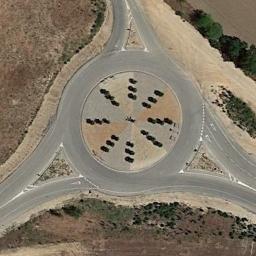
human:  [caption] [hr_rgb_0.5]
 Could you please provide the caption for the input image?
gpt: There are some trees and a large wasteland around the crossroads .

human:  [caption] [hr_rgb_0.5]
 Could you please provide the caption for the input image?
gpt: The roundabout with three exits and entrances is in the clearing and a lawn is in the middle of the roundabout .

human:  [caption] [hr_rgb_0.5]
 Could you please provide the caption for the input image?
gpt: There are many trees beside the roundabout .

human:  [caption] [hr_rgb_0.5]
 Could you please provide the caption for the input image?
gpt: The roundabout is on the bare land next to trees .

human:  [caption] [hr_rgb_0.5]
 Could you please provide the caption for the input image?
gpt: There are brown bare land beside the roundabout .